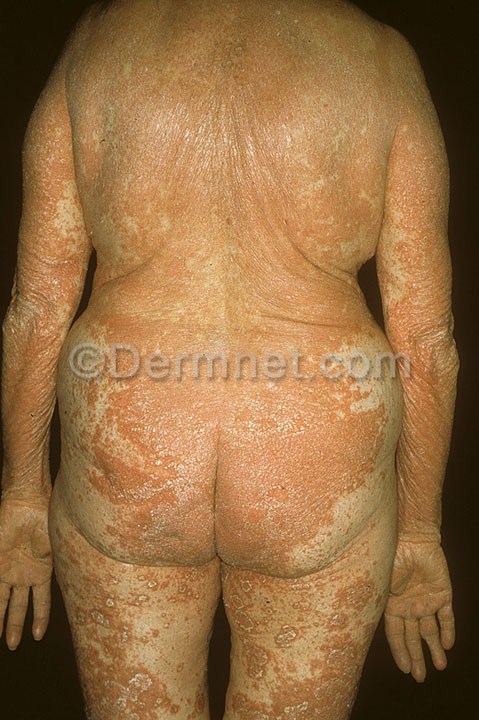
Disease: Psoriasis pictures Lichen Planus and related diseases